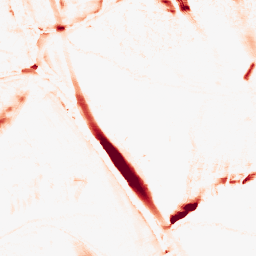
Category: morphological
Decomposition family: morphological_ellipse
Decomposition parameters: operation: opening
width: 10
height: 30
Upsampling method: quadratic
Upsampling parameters: scale: 2
Upsampling scale: 2